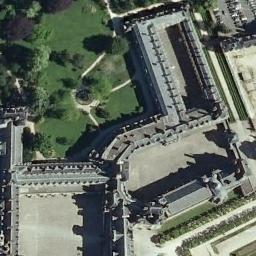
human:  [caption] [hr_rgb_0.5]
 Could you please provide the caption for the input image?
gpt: The palace was built in a forest .

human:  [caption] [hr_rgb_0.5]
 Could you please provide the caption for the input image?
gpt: The gray palace has some courtyards and a park .

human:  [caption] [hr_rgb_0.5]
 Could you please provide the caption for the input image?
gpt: There are many trees near the palace .

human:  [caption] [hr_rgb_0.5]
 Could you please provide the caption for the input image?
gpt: The palace is on the open place next to the grass and parking lot .

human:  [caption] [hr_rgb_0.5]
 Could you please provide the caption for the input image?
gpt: There are some green trees and a green lawn beside the palace .